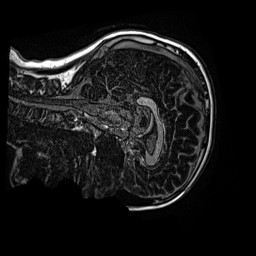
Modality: MP2RAGE
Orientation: sagittal
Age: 11
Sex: female
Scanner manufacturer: siemens
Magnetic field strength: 3 T
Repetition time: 4 s
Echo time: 0.00299 s